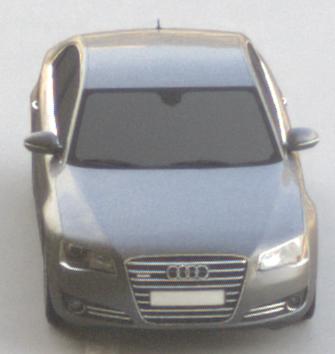
Make: Audi
Model: A8 D4
Model produced from: 2009
Model produced until: 2017
Doors: 4
Color: gray
Road condition: dry road
Daytime: morning or afternoon
Contrast: medium contrast